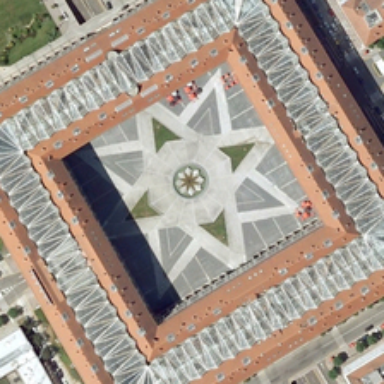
There is a huge rectangular building under the sun .